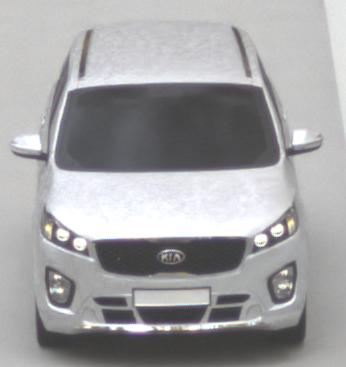
Make: KIA
Model: Sorento 2.2 CRDi
Detailed model: Sorento (UM)
Model produced from: 2015/03
Model produced until: 2017/10
Doors: 5
Color: white
Road condition: dry road
Daytime: morning or afternoon
Contrast: low contrast